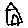
Label: house